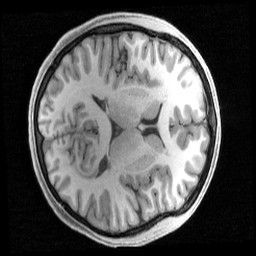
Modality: T1w
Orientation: axial
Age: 22
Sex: female
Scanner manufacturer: siemens
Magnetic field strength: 3 T
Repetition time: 2.4 s
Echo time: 0.00231 s